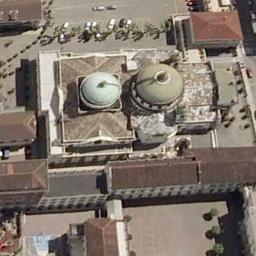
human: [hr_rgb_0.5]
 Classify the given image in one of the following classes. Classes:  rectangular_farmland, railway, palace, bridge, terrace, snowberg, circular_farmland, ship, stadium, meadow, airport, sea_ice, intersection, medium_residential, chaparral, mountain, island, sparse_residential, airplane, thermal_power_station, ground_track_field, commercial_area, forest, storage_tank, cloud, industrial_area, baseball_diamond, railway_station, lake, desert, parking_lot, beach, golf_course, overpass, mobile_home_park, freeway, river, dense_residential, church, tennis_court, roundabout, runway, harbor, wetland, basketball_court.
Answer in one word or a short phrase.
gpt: church